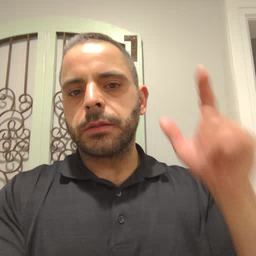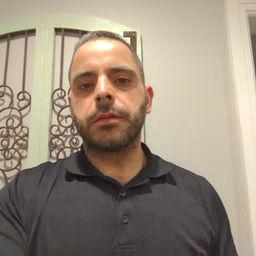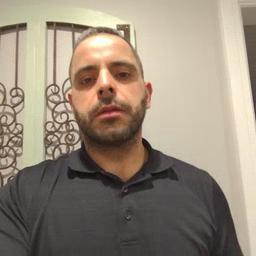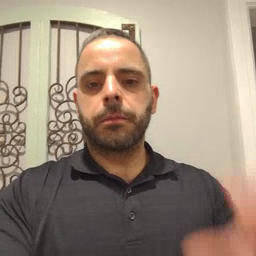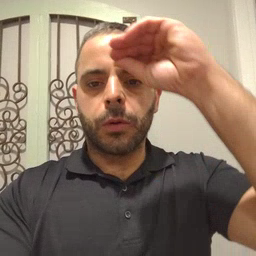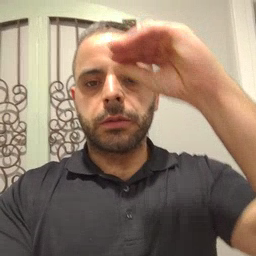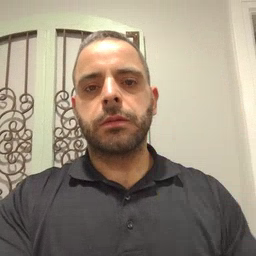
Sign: boy